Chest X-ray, PA view. Patient: 26 years old, sex M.
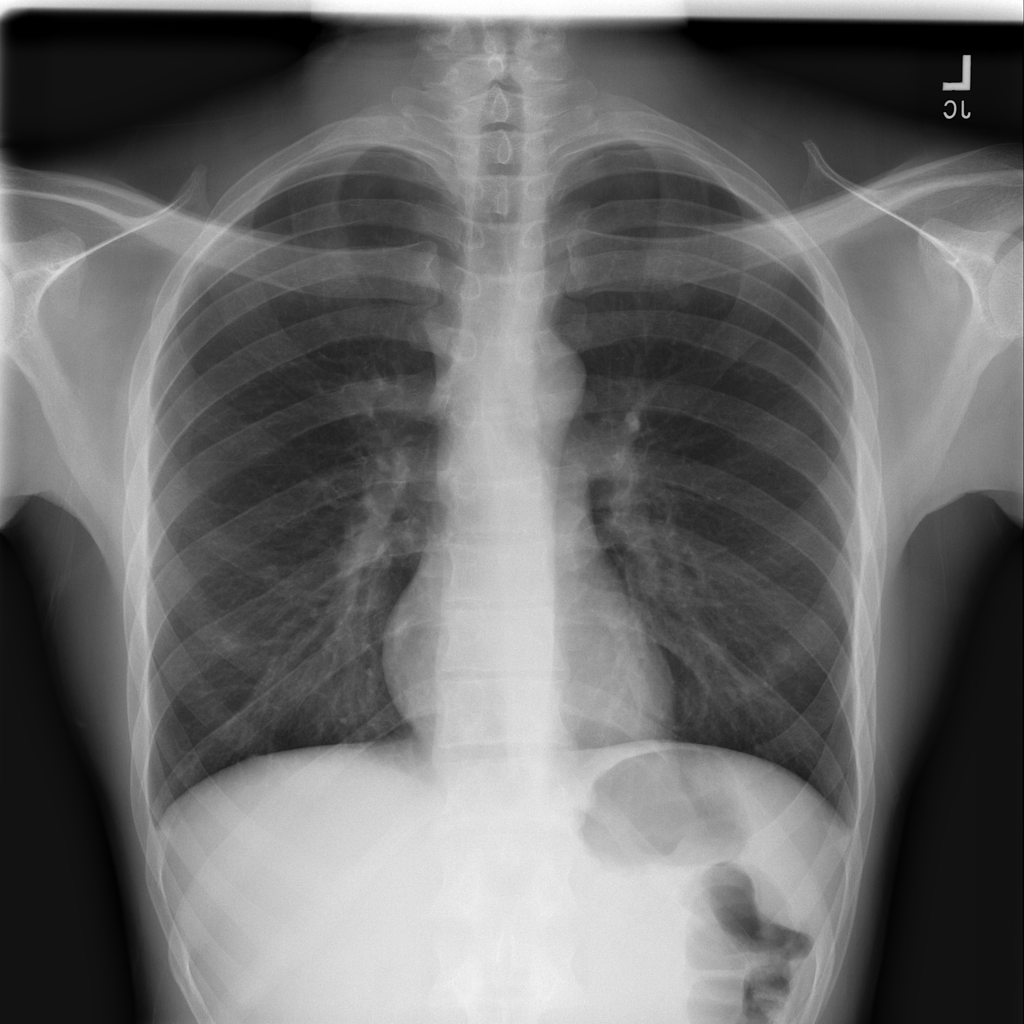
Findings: No Finding